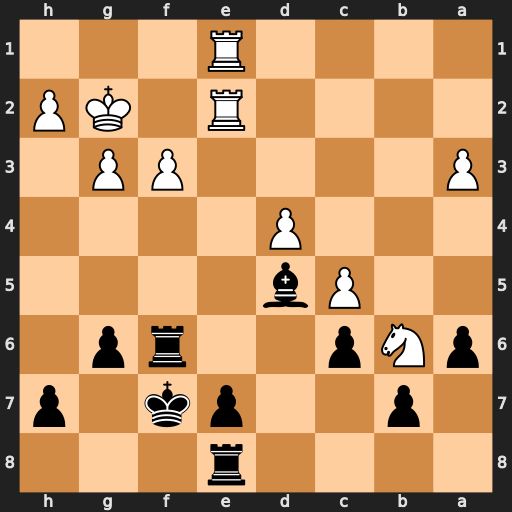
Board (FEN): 4r3/1p2pk1p/pNp2rp1/2Pb4/3P4/P4PP1/4R1KP/4R3
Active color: b
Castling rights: -
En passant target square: -
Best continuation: Bxf3+ Kg1 Bxe2